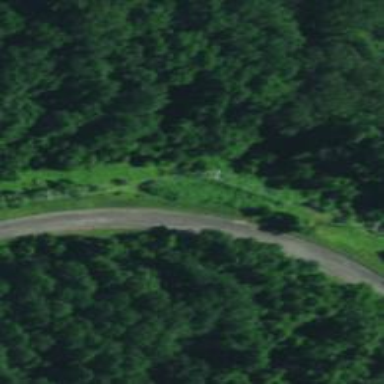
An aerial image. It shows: Unclassified road.